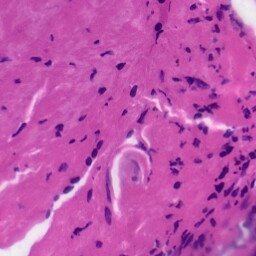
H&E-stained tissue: Tonsil